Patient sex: M
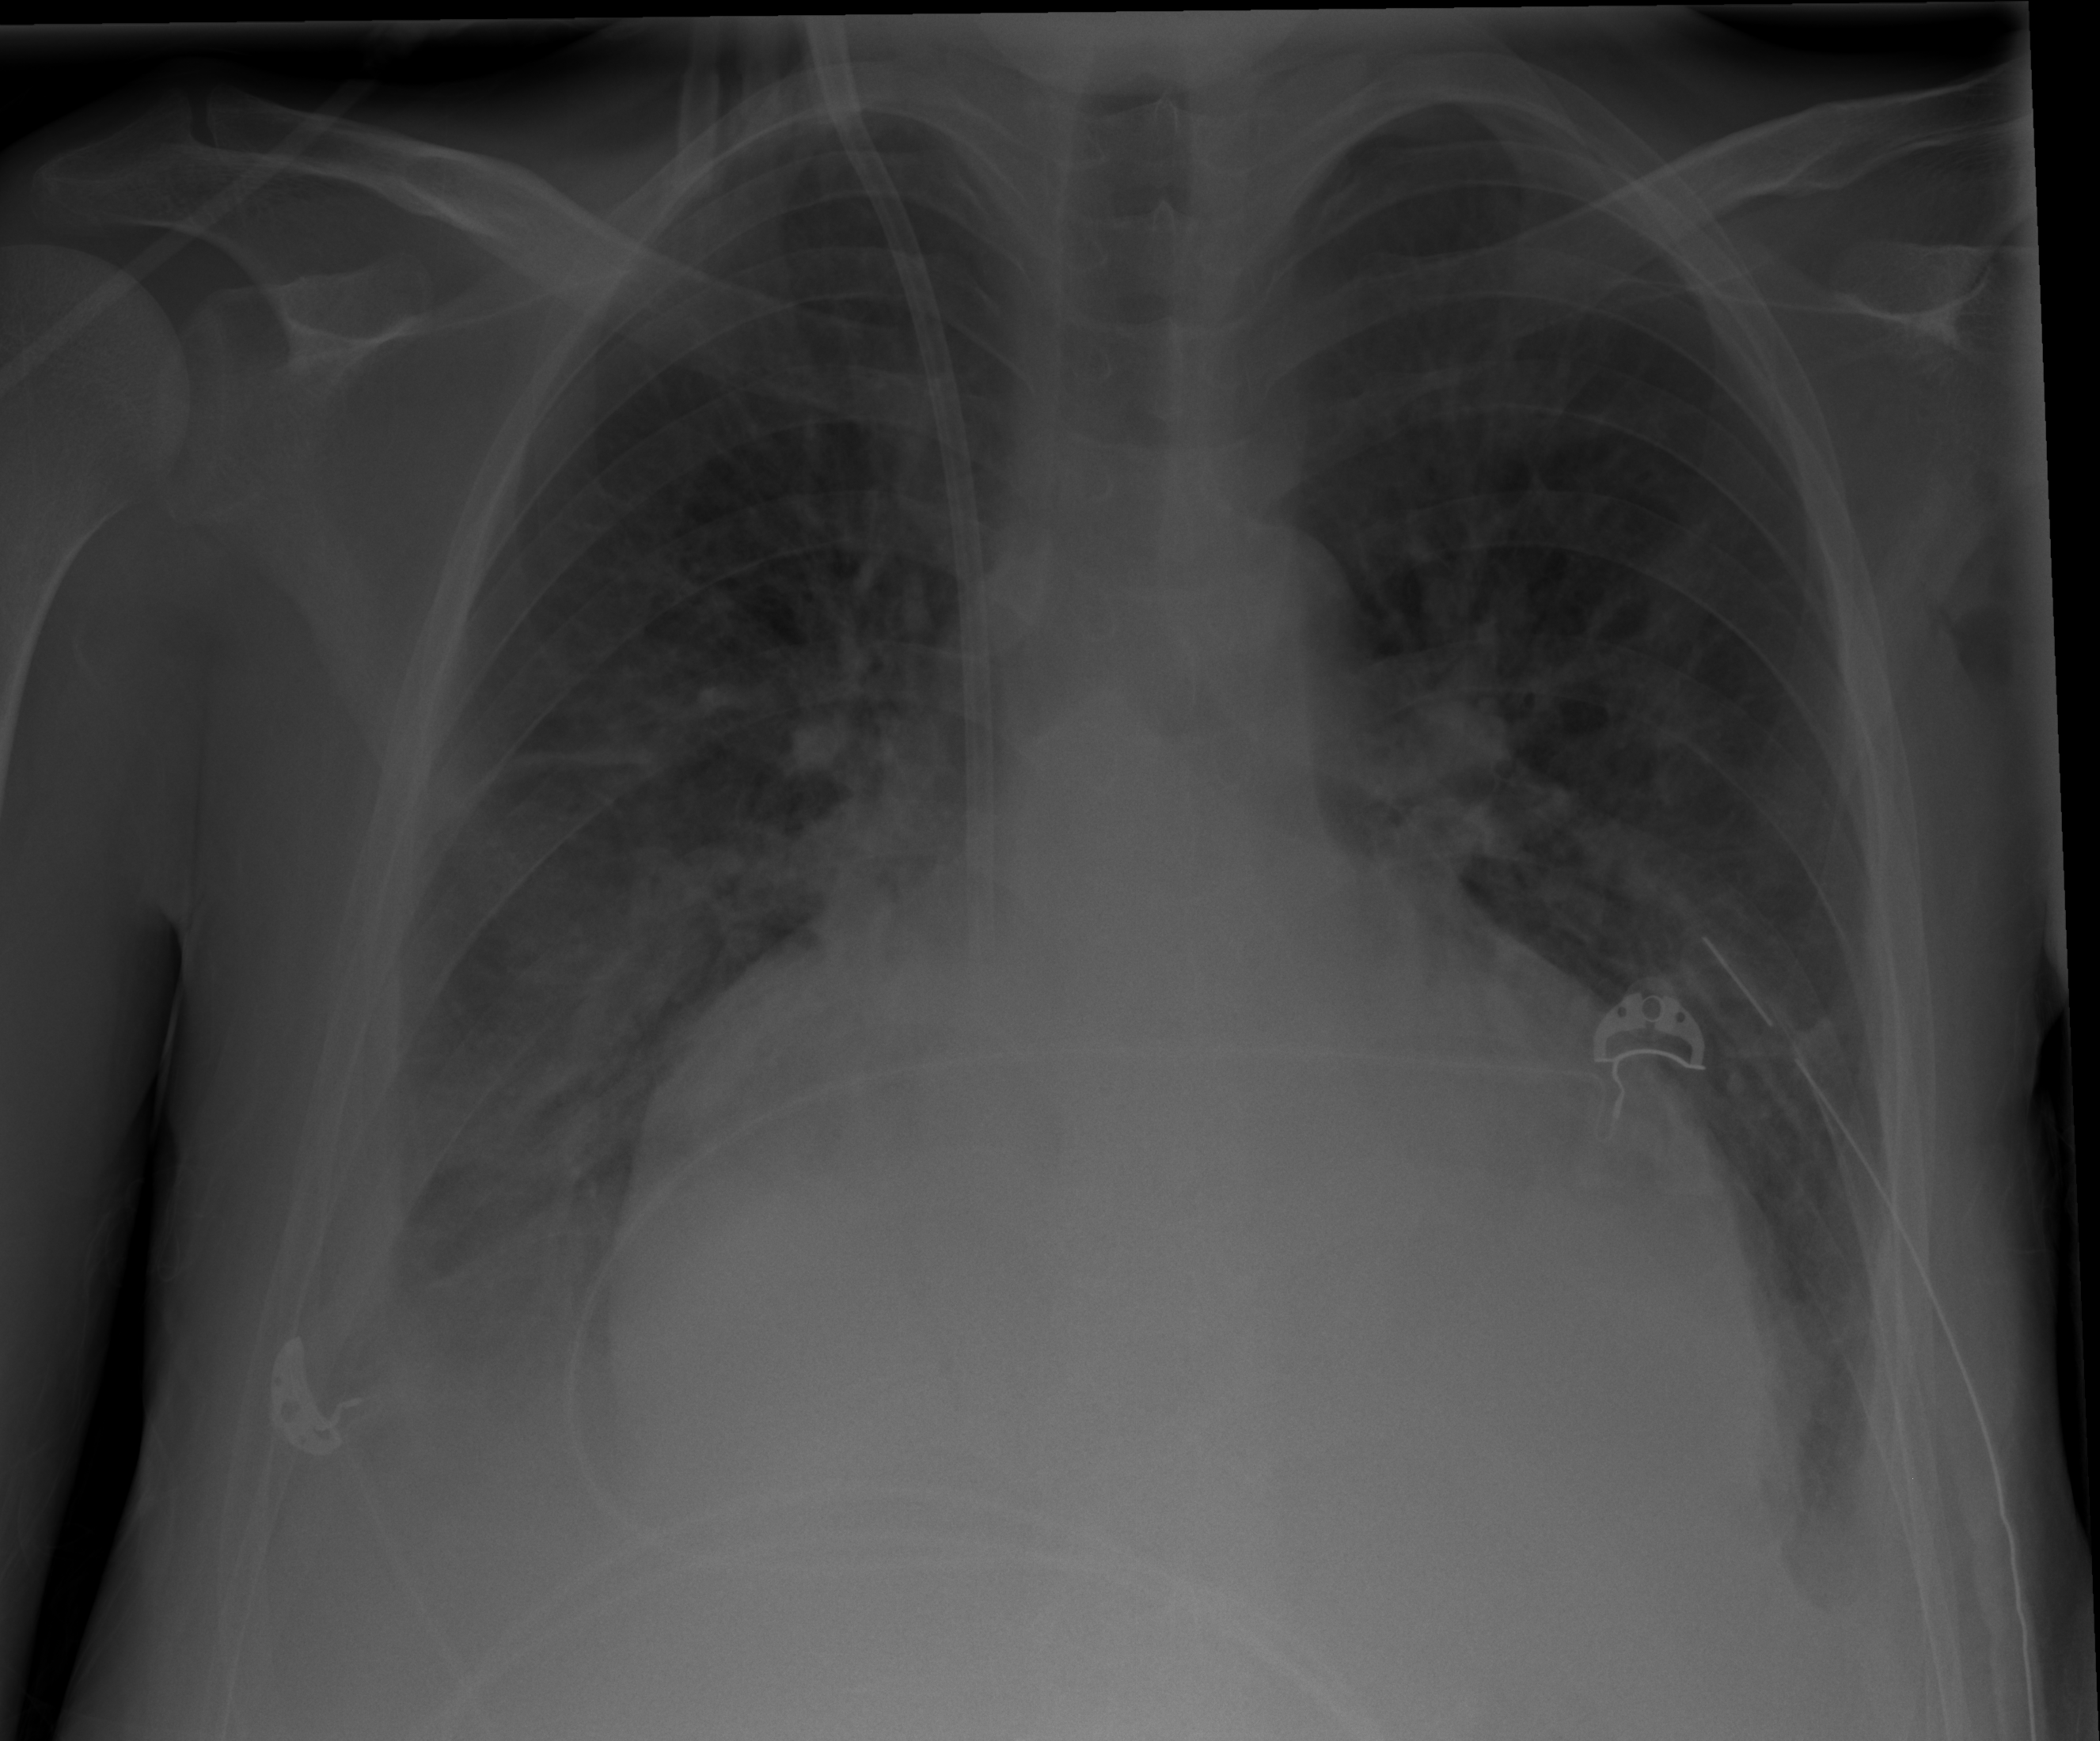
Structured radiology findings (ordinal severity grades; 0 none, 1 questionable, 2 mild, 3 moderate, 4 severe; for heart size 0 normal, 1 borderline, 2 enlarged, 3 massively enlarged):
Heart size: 3
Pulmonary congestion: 2
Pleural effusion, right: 3
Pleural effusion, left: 2
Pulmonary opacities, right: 2
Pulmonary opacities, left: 0
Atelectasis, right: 2
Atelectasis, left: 2